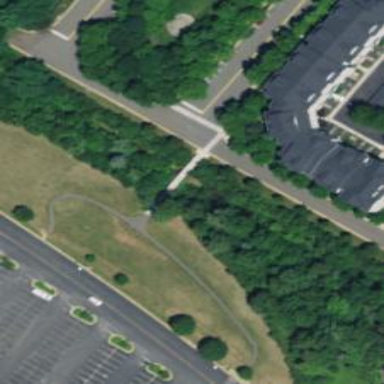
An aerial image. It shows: Footway on bridge.